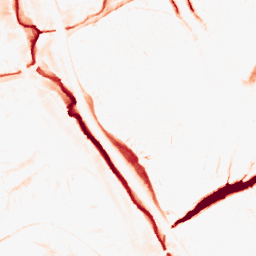
Category: morphological
Decomposition family: tophat
Decomposition parameters: size: 10
mode: black
Upsampling method: bspline
Upsampling parameters: scale: 4
Upsampling scale: 4